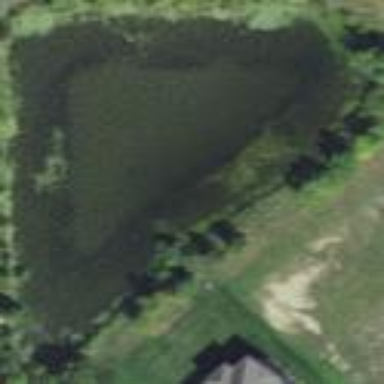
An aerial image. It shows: Pond surrounded by natural water.